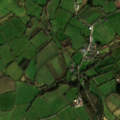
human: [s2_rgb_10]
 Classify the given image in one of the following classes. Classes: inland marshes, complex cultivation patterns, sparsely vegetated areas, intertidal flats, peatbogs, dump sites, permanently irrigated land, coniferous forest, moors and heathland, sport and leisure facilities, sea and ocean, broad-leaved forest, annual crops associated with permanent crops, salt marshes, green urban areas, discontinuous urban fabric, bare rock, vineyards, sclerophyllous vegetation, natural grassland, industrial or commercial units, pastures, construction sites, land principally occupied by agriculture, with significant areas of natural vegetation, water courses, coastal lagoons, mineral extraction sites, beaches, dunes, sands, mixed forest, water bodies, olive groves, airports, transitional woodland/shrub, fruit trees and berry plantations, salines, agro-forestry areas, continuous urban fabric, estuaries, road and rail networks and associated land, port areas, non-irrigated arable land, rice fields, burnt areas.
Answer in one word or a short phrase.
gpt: pastures, coniferous forest